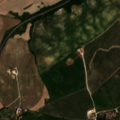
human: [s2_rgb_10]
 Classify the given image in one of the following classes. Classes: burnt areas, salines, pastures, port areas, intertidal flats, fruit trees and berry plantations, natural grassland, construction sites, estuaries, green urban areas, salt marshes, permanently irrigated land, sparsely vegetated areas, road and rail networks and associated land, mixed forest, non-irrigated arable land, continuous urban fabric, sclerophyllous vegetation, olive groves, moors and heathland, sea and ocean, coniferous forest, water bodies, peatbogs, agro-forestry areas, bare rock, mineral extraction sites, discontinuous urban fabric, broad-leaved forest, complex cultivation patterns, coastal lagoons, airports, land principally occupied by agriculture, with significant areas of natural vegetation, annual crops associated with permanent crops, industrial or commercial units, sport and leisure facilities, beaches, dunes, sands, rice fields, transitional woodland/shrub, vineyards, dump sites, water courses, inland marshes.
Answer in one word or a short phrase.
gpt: permanently irrigated land, olive groves, complex cultivation patterns